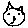
Label: cat